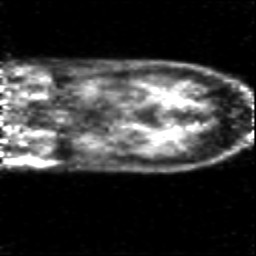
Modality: PET
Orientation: coronal
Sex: female
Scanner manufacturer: siemens